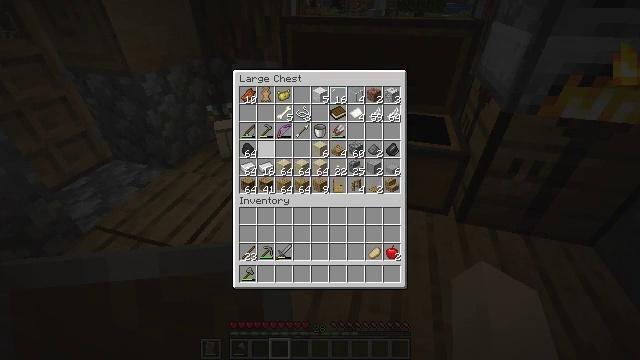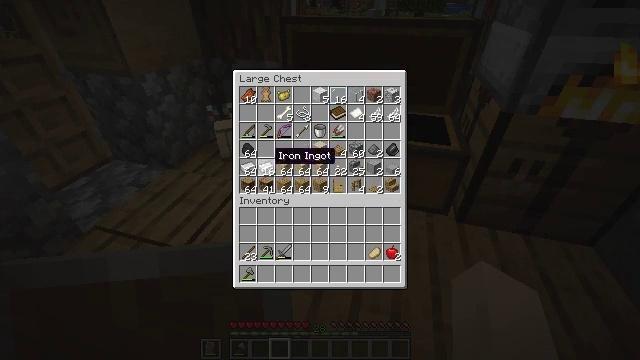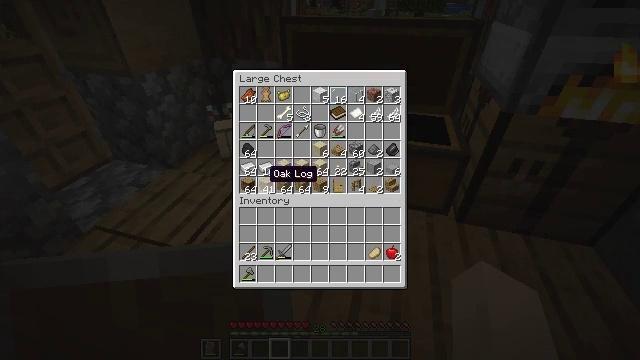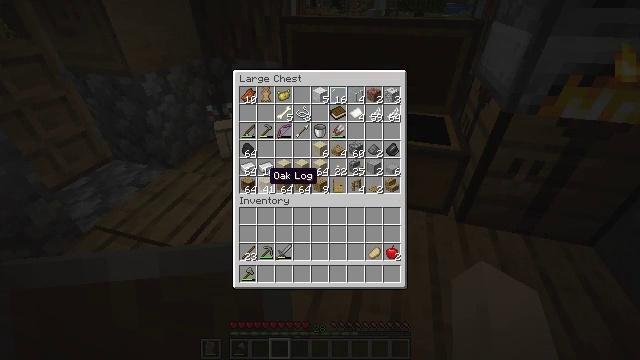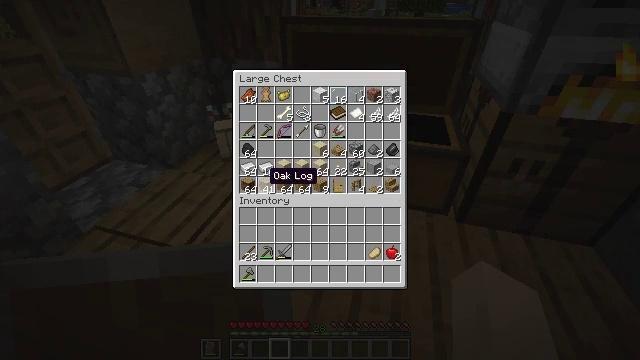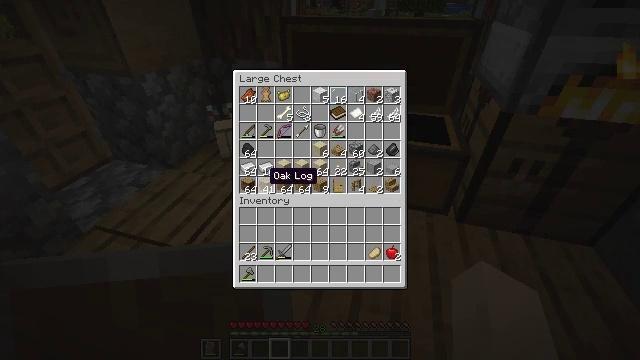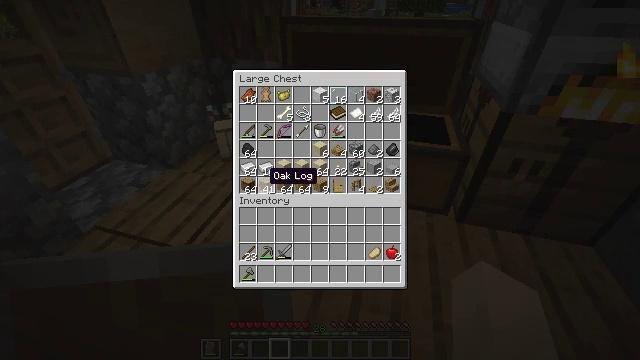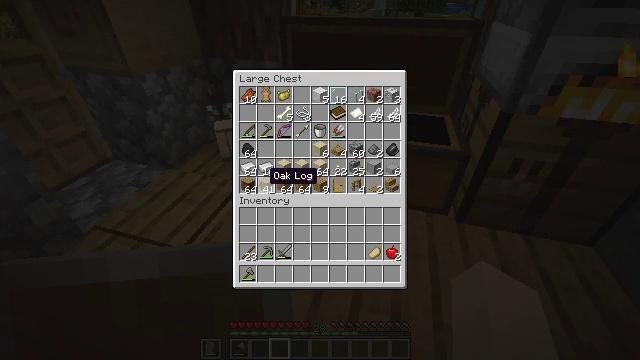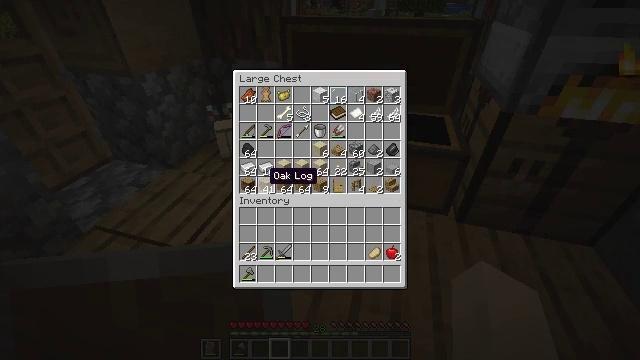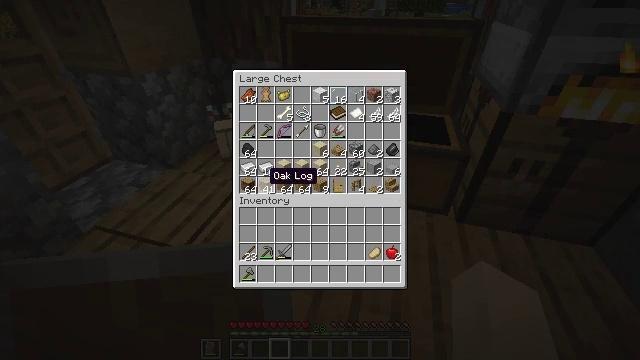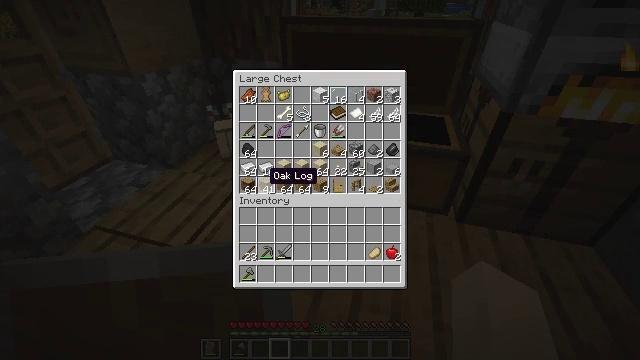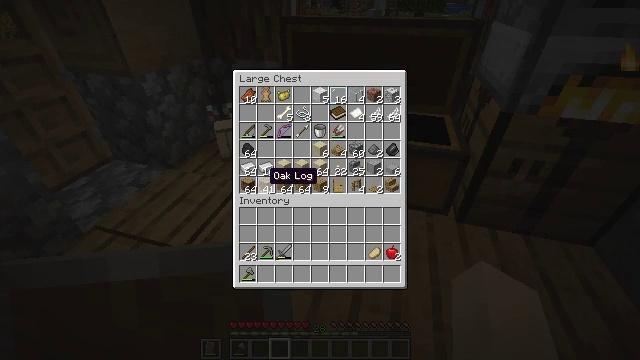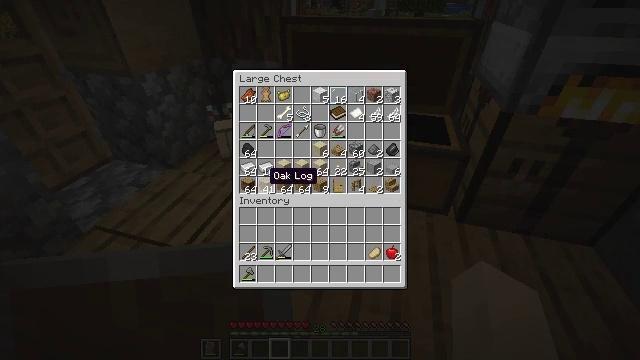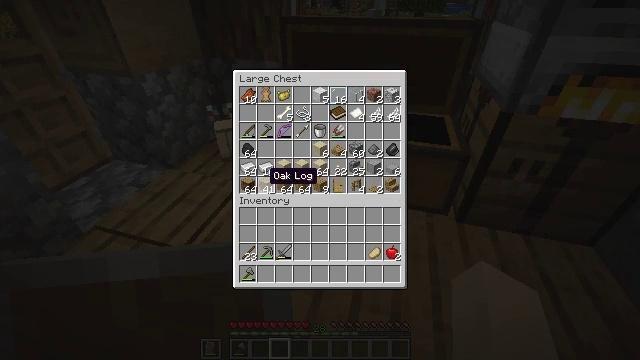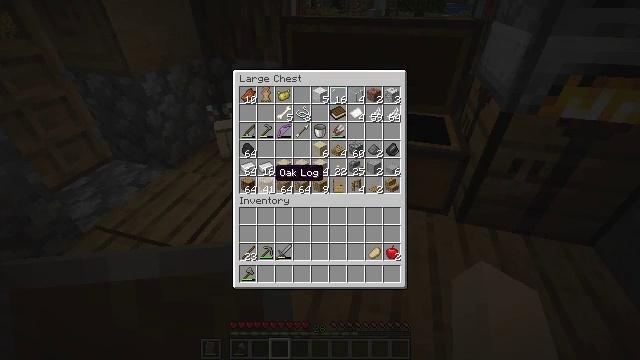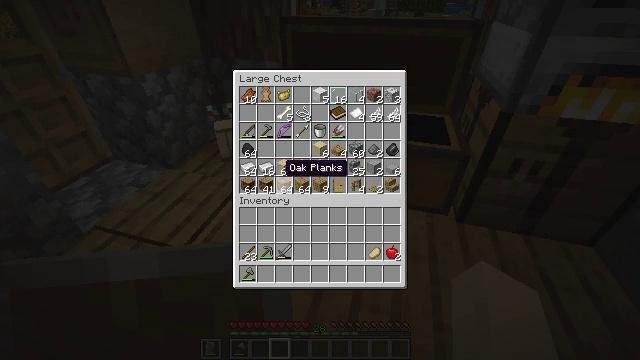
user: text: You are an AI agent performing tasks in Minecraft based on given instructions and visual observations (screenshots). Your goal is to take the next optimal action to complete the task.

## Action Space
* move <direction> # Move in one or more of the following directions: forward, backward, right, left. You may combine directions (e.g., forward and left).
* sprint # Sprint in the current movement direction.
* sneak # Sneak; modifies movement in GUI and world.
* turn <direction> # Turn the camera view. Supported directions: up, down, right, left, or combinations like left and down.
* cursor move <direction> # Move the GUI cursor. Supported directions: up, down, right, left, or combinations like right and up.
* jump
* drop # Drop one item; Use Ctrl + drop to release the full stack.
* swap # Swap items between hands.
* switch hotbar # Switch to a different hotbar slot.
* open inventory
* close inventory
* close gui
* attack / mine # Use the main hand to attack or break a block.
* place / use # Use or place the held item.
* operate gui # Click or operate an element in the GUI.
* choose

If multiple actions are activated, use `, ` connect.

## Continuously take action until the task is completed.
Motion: motion action
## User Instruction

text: Mine the smooth stone.
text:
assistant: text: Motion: cursor move down
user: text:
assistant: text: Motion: cursor move down
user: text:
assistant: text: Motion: no_op
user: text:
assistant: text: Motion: no_op
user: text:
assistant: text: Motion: no_op
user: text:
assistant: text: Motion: no_op
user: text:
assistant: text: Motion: no_op
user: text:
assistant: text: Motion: no_op
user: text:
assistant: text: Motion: no_op
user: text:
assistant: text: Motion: no_op
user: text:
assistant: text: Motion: no_op
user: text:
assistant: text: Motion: no_op
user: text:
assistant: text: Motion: no_op
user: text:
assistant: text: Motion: no_op
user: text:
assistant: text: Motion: cursor move right
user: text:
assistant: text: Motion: cursor move right
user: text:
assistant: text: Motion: cursor move up
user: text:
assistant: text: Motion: no_op
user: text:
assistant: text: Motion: no_op
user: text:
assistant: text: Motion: no_op
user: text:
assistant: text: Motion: no_op
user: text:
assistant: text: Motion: no_op
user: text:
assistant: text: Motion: no_op
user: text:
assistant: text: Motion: no_op
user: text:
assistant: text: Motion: no_op
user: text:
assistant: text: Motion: no_op
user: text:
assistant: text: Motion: no_op
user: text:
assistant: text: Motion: cursor move right
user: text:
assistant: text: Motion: cursor move right
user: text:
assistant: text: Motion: cursor move right